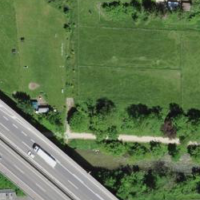
EUNIS habitat code: 57
Species observed at this site:
Milvus milvus